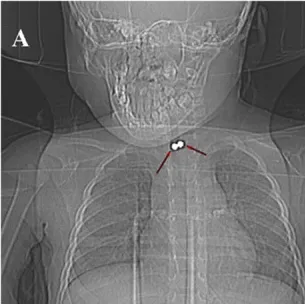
Location mapping and horizontal CT of the trachea and bronchi revealed two round high-density shadows (red arrow) of diameter ~0.5 cm that appeared to be located in the upper part of the trachea at the level of the chest (A,B).
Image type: radiology (ct)